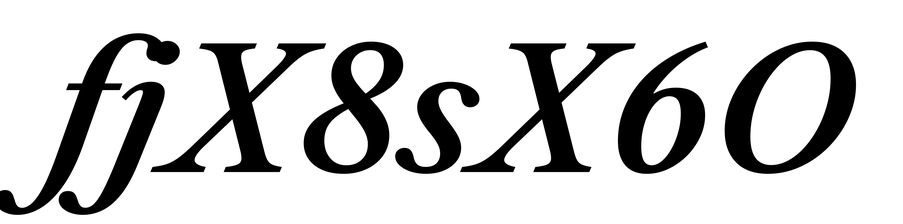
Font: LibreCaslonText-Italic_SemiBold_Italic